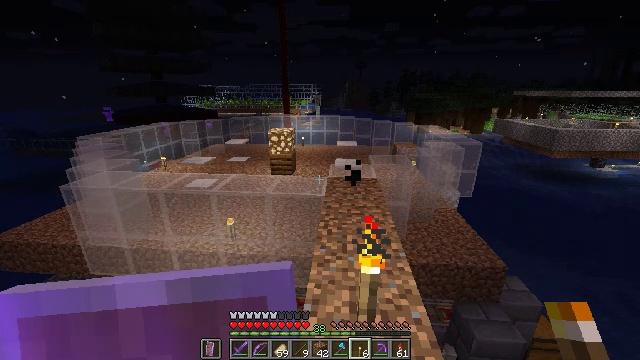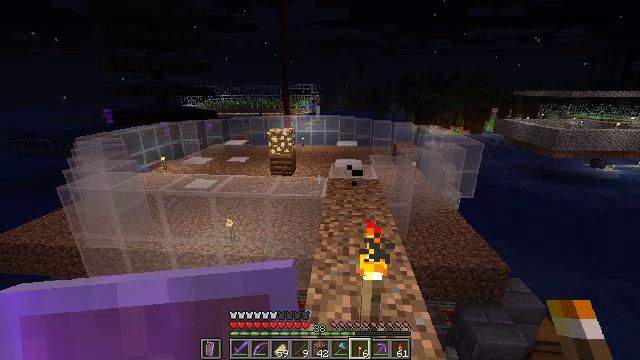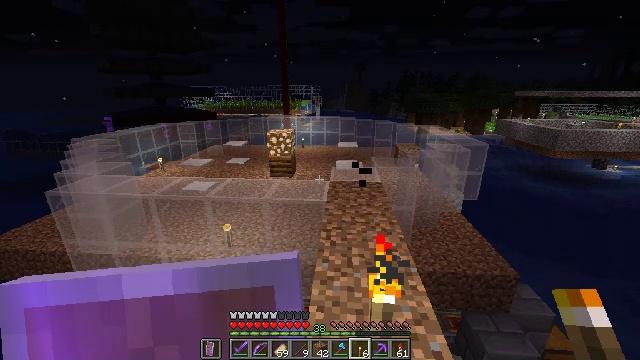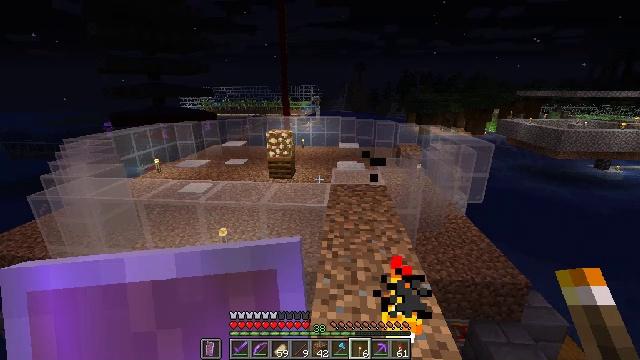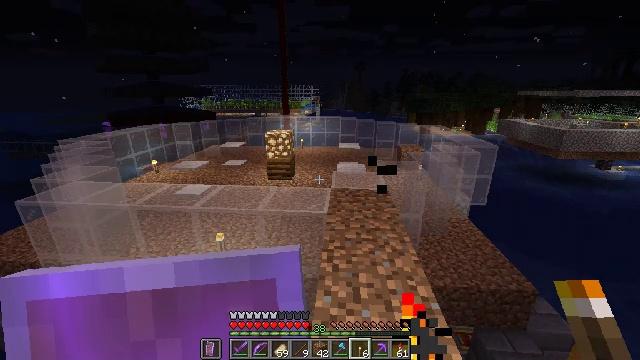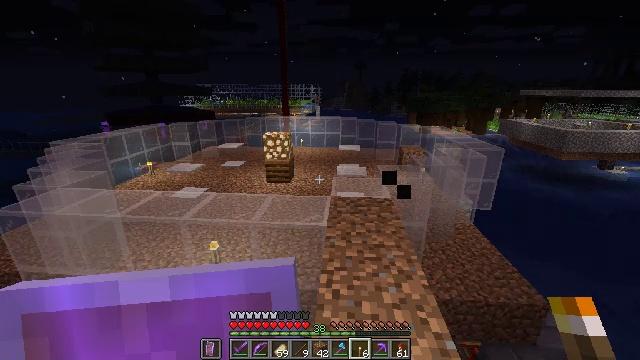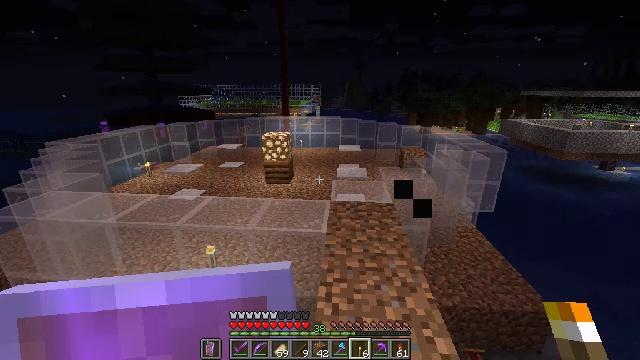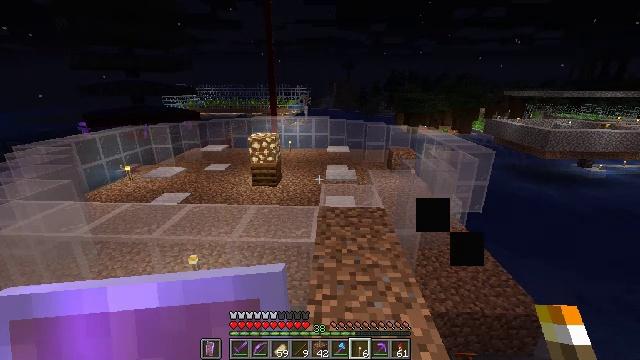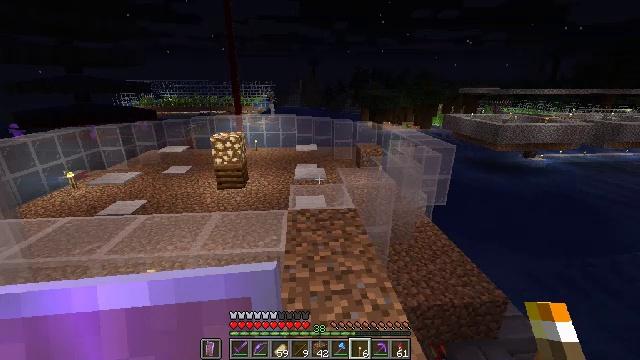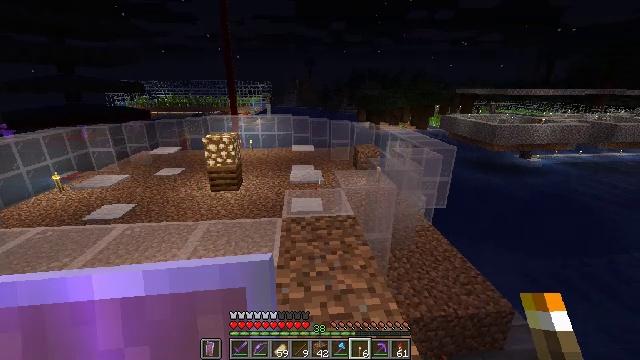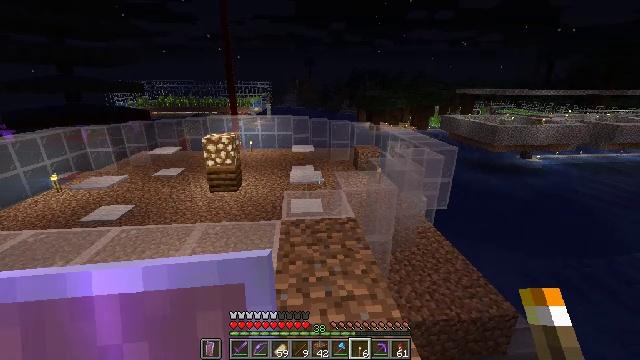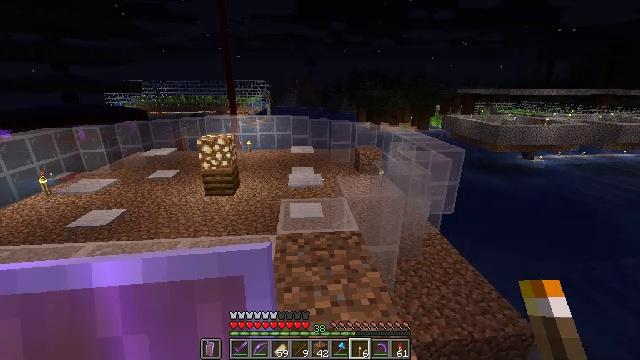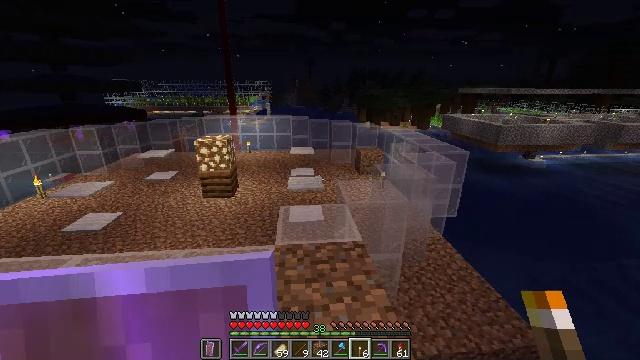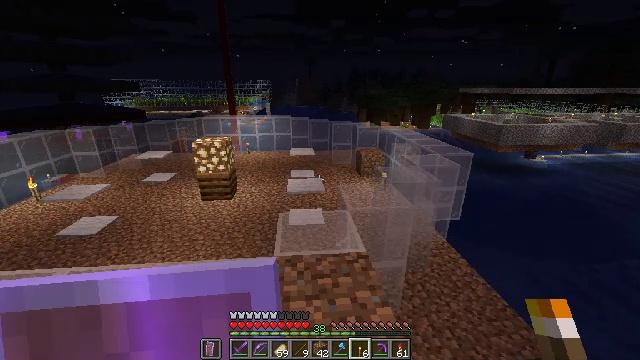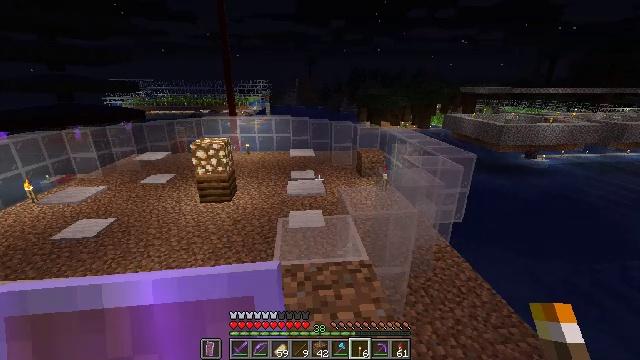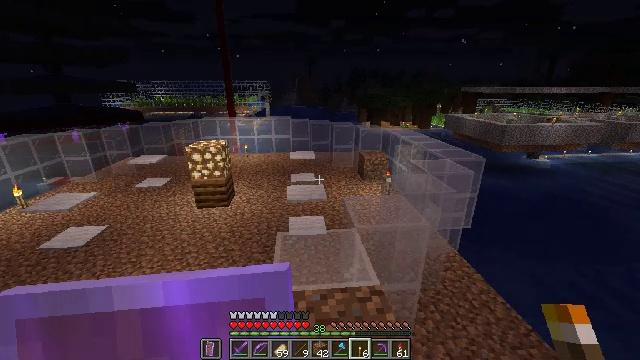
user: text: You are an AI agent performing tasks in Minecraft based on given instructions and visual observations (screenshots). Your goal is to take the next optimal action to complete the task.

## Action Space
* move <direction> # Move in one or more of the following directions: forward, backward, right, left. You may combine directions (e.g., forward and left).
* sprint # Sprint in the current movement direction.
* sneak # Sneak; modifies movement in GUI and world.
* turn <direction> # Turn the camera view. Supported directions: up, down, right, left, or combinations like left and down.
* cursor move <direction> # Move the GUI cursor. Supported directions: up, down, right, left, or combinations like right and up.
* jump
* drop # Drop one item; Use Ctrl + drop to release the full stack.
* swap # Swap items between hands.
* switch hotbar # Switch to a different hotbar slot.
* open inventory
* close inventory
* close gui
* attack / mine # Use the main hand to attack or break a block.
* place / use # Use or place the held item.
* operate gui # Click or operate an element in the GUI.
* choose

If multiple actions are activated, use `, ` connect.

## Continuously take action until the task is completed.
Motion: motion action
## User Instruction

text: Mine the rail.
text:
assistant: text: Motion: move forward
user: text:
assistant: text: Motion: move forward
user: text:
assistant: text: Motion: move forward
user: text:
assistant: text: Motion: move forward
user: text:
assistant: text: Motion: move forward
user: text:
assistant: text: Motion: move forward
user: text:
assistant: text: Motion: move forward, turn right
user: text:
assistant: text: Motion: move forward, turn right
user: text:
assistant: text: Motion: move forward
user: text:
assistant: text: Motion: move forward
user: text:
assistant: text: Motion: move forward
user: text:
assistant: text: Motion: move forward
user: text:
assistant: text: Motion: move forward
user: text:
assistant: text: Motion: move forward
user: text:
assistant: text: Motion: move forward
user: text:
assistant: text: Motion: move forward
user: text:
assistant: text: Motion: move forward, turn down
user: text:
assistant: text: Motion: move forward, turn right and down
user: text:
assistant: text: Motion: move forward
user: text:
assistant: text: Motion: move forward
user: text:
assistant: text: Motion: no_op
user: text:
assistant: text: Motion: no_op
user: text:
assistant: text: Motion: turn right
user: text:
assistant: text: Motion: turn right and down
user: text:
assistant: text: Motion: turn right and down
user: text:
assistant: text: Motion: turn right and down
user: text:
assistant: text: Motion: no_op
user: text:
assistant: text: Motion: no_op
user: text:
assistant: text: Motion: no_op
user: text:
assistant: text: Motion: turn left